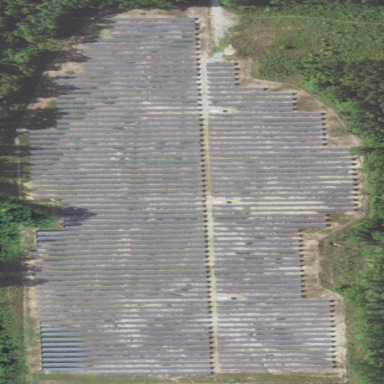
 hosting solar power plant utilizing photovoltaic technology."